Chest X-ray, AP view. Patient: 57 years old, sex F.
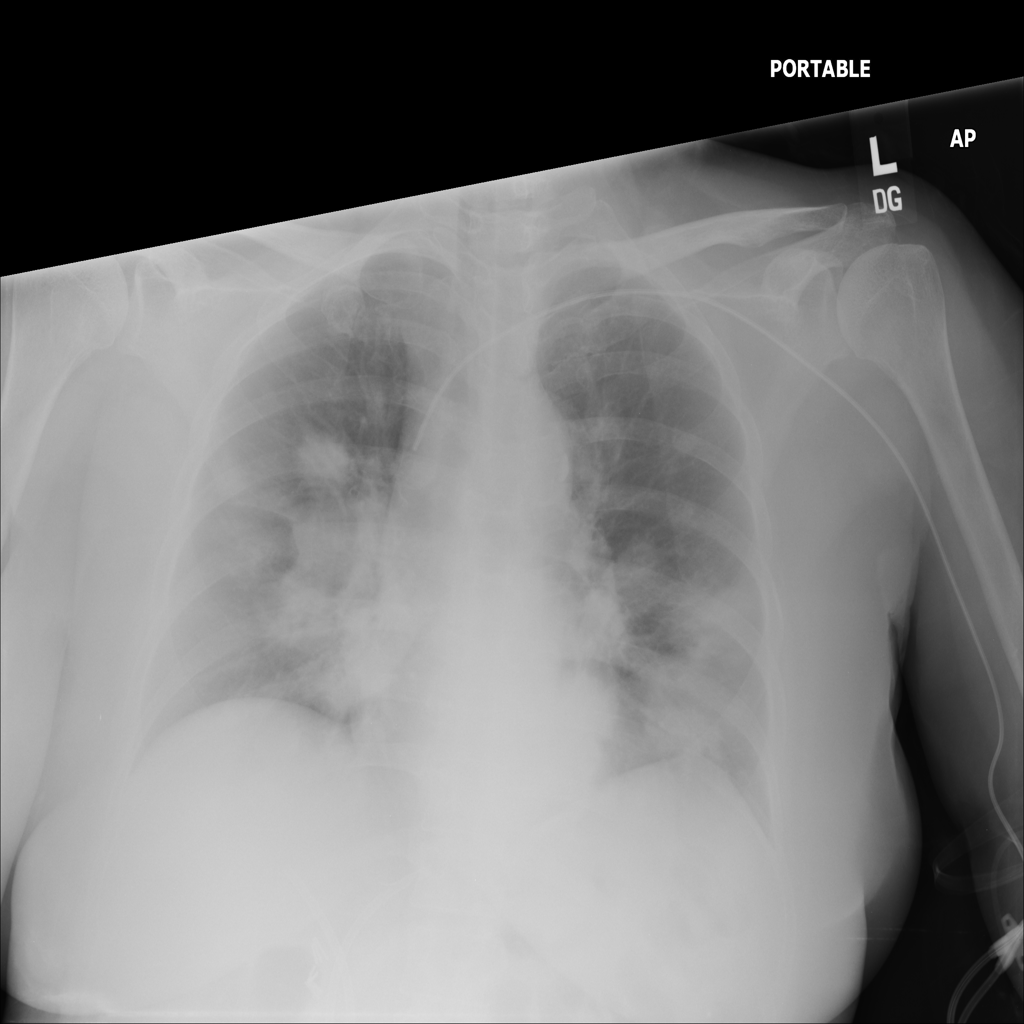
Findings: Nodule